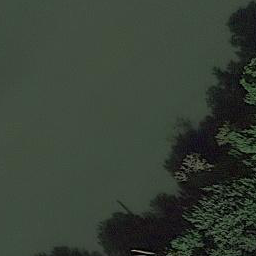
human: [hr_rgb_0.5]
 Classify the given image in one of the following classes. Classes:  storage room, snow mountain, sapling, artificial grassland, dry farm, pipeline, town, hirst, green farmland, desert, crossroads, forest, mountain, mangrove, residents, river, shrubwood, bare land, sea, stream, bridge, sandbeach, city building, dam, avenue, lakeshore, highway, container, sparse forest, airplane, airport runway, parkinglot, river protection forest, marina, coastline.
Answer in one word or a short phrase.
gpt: river protection forest